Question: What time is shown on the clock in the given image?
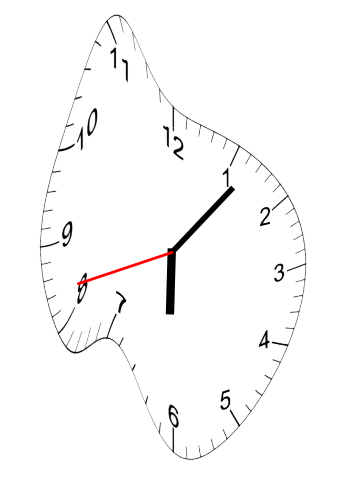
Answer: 06:06:42